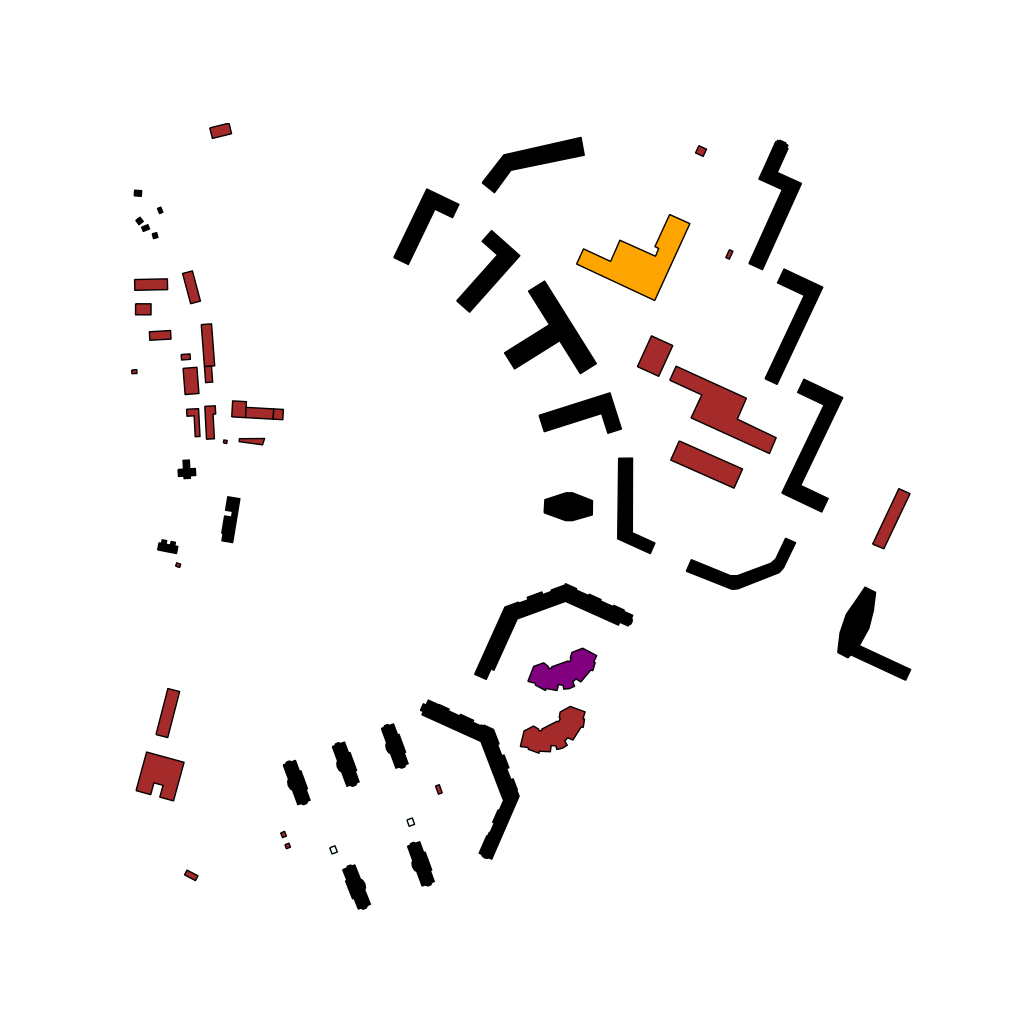
Tags: overhead vector_map, business, industrial, recreation, residential, special, modern, soviet, high_rise, individual_rise, low_rise, density_1, Building, Facility, Grocery, Kinder, School, 1.0 km²